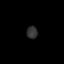
Tissue: lung
Cell type: Fibroblasts
Senescence score: 0.1776
Nuclear area (px): 130
Mean DAPI intensity: 51.438